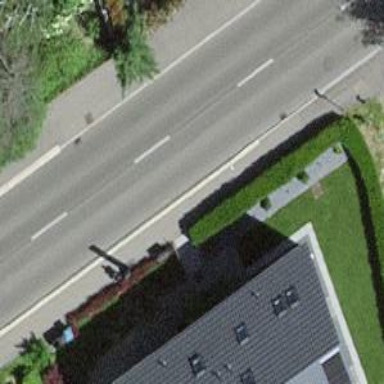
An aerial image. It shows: Platform for public transport. The platform is located by the road.